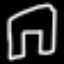
Label: pants